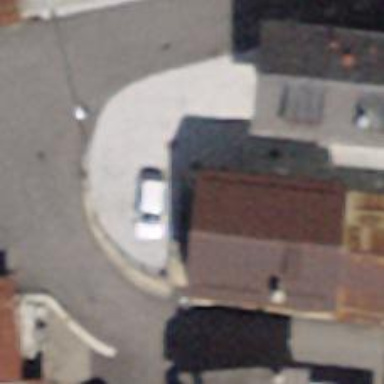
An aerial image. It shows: Road with steps.